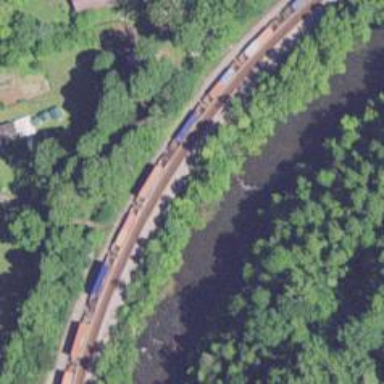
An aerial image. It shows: Railway track.